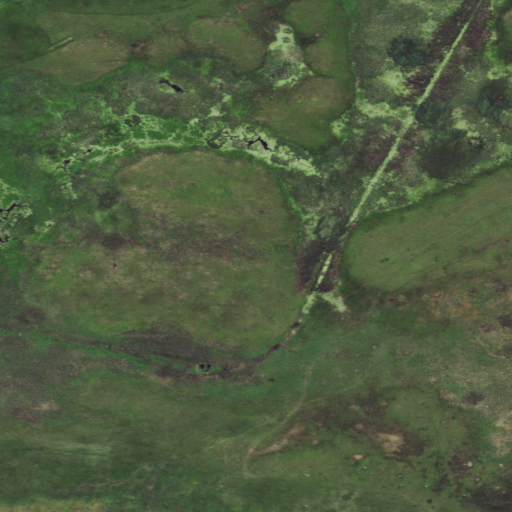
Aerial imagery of plain(s) in Nebraska named Evies Flat containing herbaceous wetlands and grassland